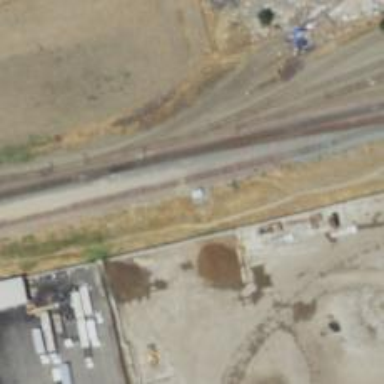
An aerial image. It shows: Railway spur junction.